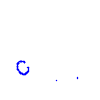
Particle: kaon